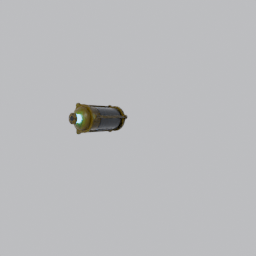
Label: tools